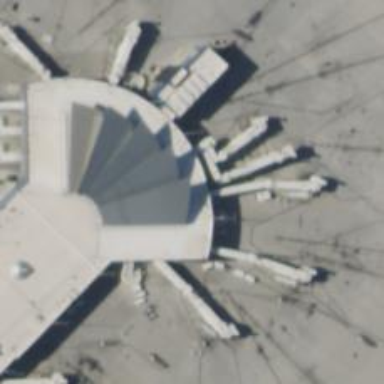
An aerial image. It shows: Airport gate.